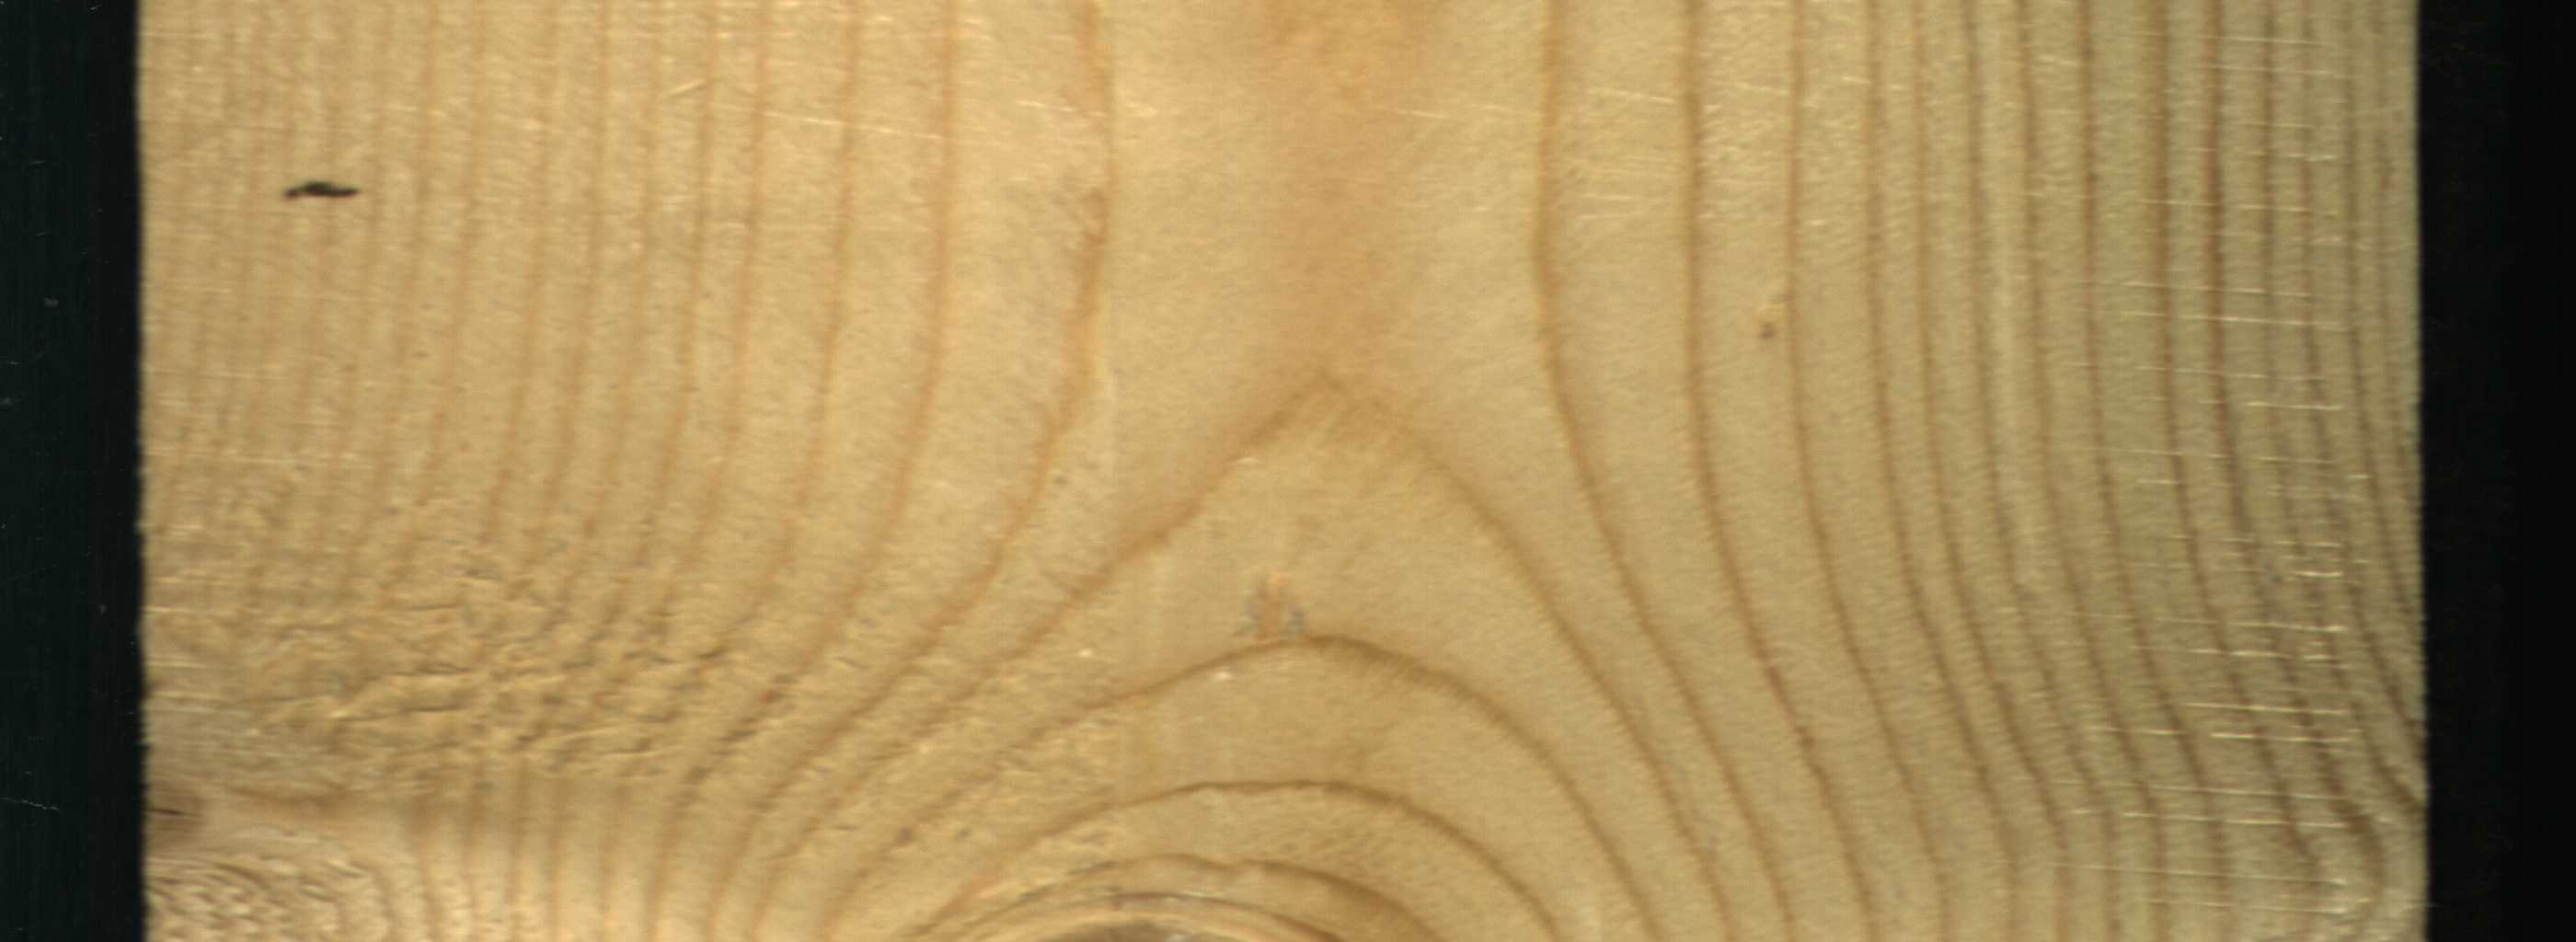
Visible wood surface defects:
Live_Knot
Live_Knot